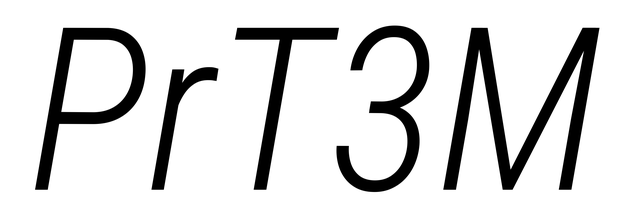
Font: Roboto-Italic_Condensed_Light_Italic